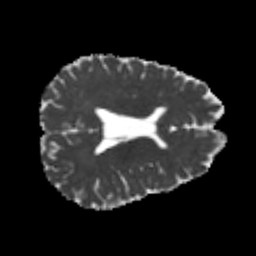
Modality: MD
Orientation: axial
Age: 23
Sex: female
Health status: healthy
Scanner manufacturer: philips
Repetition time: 7.384 s
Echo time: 0.08599 s